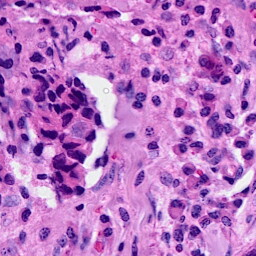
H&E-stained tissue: Breast